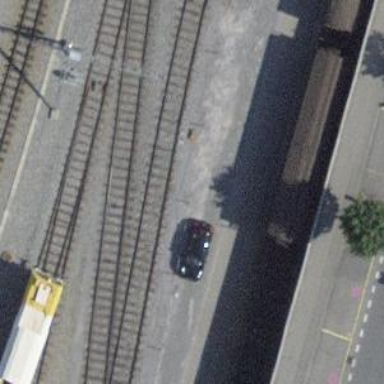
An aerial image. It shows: Single-track railway yard.